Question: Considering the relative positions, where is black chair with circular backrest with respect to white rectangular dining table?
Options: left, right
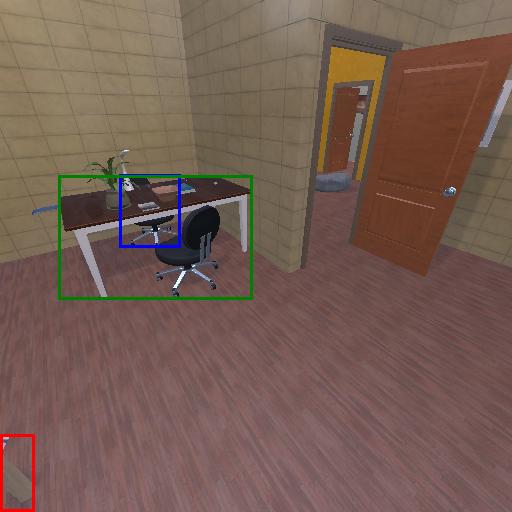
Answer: left